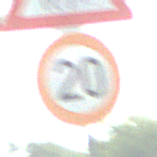
Verkehrszeichen: Geschwindigkeit20
Zusatzzeichen oben: ReiterLinks
Umgebung: Outdoor, Nature
Tageszeit: MorningAfternoon
Wetter: PartlyCloudy
Licht: Natural
Jahreszeit: NotSpecified
Kontrast: HighContrast